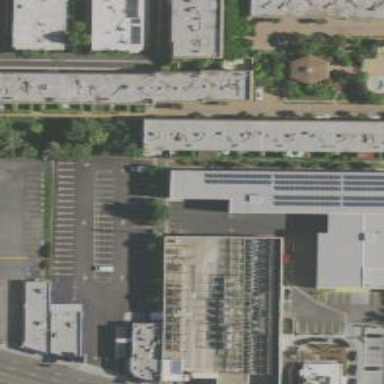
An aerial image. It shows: Warehouse building used for warehousing.